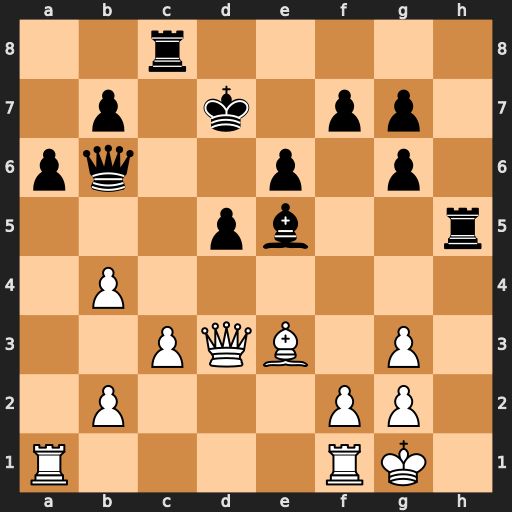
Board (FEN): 2r5/1p1k1pp1/pq2p1p1/3pb2r/1P6/2PQB1P1/1P3PP1/R4RK1
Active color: w
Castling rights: -
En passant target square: -
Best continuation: Bxb6 Rch8 f4